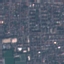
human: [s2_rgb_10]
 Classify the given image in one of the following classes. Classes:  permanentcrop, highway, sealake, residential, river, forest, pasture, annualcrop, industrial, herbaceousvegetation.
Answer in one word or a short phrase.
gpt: Residential